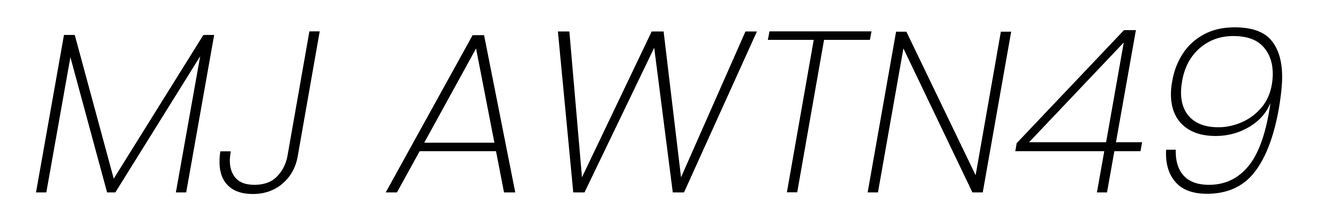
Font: Poppins-ExtraLightItalic